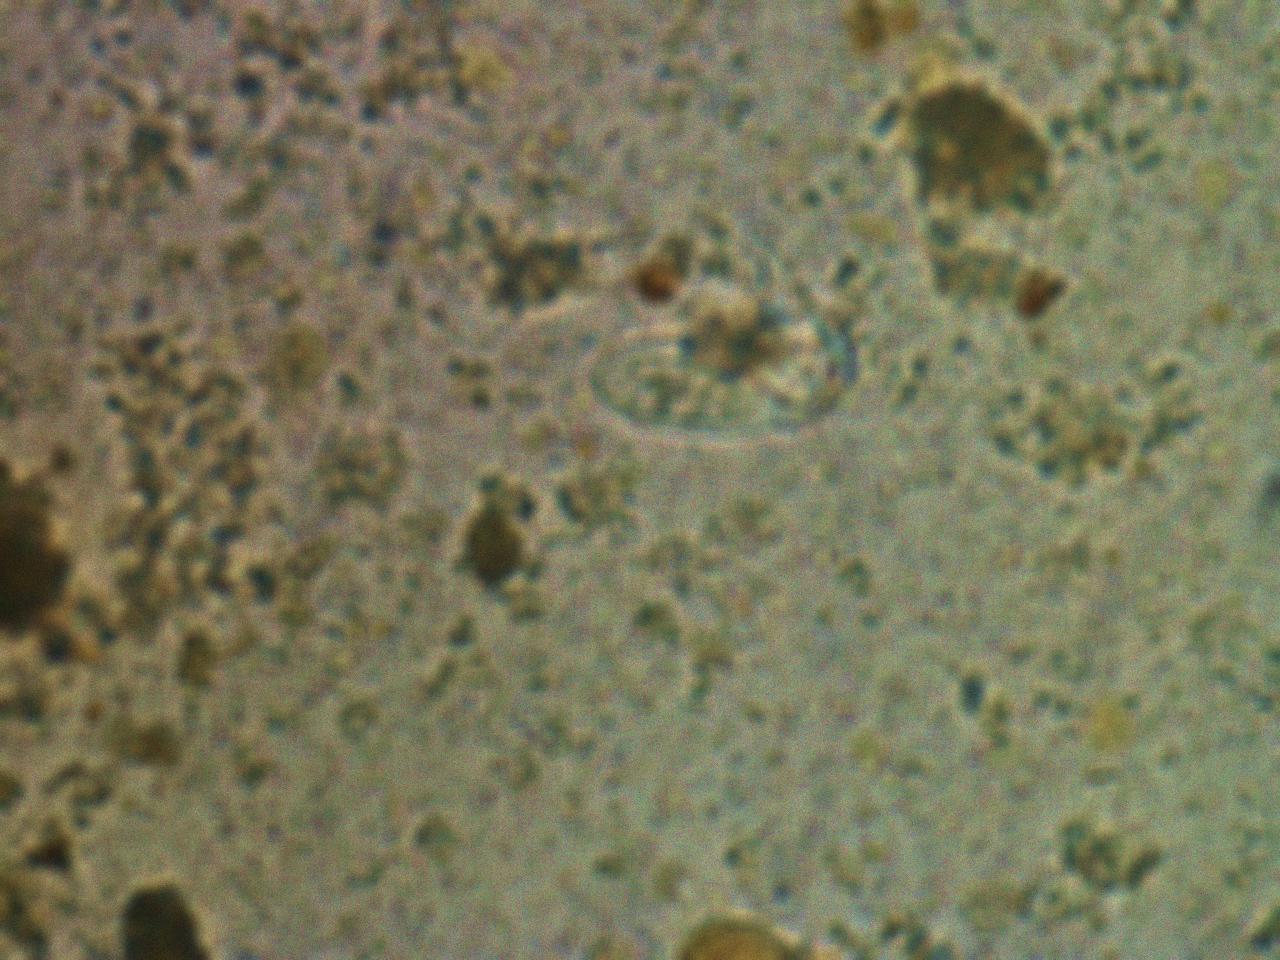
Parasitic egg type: Enterobius vermicularis